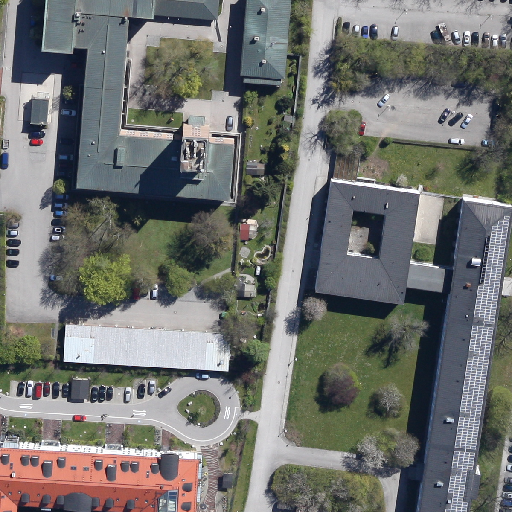
Referring expression: car